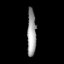
Tissue: prostate
Cell type: T cells
Senescence score: 0.2826
Nuclear area (px): 415
Mean DAPI intensity: 154.634